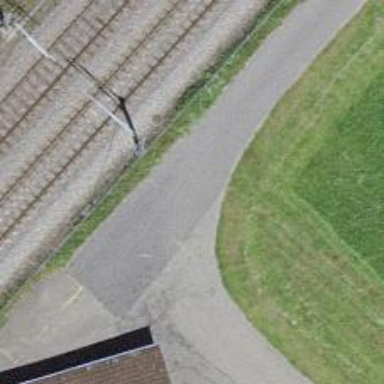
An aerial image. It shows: Asphalt track with grade1 track type mainly used by agricultural motorcars.